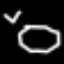
Label: octagon